Question: my dataframe:
'''
Q JJ R S R' S' P T JJ Q ... P T JJ Q 0 -0.2 0.0 6.1 -1.0 0.0 0 0.6 2.1 0.0 0.0 ... 0.9 3.9 -0.3 0.0
1 -0.6 0.0 7.2 0.0 0.0 0 0.4 1.5 0.0 0.0 ... 0.4 2.6 -0.5 0.0
2 1.0 0.0 4.5 -2.8 0.0 0 0.3 2.5 0.8 -0.4 ... 0.4 3.4 0.9 0.0
3 0.9 0.0 7.8 -0.7 0.0 0 1.1 1.9 0.1 0.0 ... 0.6 3.0 0.1 0.0
4 0.0 0.0 5.2 -1.4 0.0 0 0.9 2.3 0.1 0.0 ... -0.2 2.9 -0.4 0.0
R S R' S' P T
0 9.0 -0.9 0.0 0 0.9 2.9
1 8.5 0.0 0.0 0 0.2 2.1
2 9.5 -2.4 0.0 0 0.3 3.4
3 12.2 -2.2 0.0 0 0.4 2.6
4 13.1 -3.6 0.0 0 -0.1 3.9
'''
I'm trying to plot a boxplot grouped by the column names (there are 8 groups so I would expect 8 boxplots).
I used:
'''
bp = df_net_wave_amplitude_for_std.plot.box(figsize=(20,8))
'''
and
'''
bp = df_net_wave_amplitude_for_std.boxplot(figsize=(20,8))
'''

but I'm getting all of the columns in x-axis instead of getting them grouped by the name:
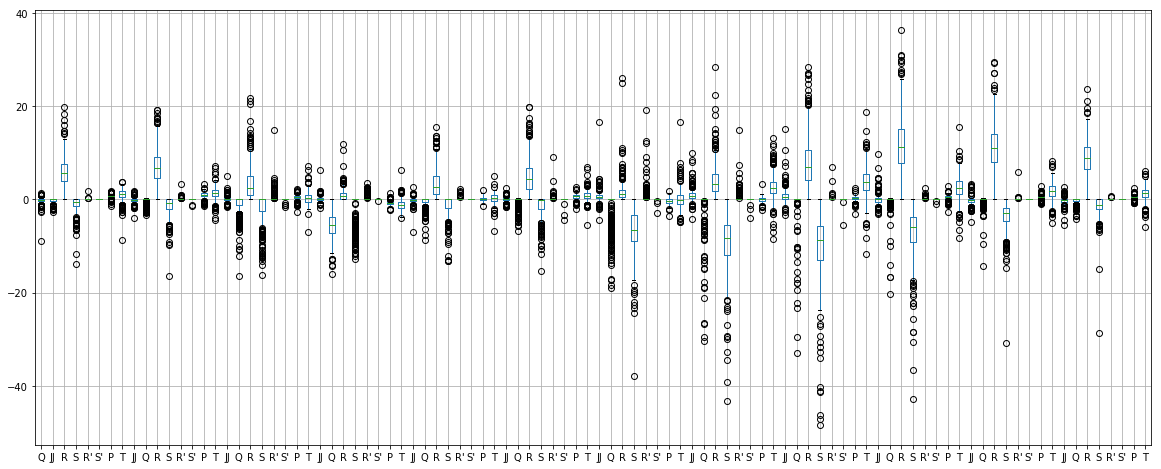
Answer: I figured it out:
first i should have satcked the data:
'''
df_net_wave_amplitude_for_std = df_net_wave_amplitude_for_std.stack()
'''
then I arranged the result: reset the index, got rid of a redundant column (called 'level_0') and rename the colums:
'''
df_net_wave_amplitude_for_std = df_net_wave_amplitude_for_std.reset_index()
del df_net_wave_amplitude_for_std['level_0']
df_net_wave_amplitude_for_std.columns = ['Wave', 'data']
'''
and finally I could use the boxplot function:
'''
bp = df_net_wave_amplitude_for_std.boxplot('data', by='Wave', figsize=(20,8))
'''